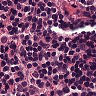
Metastatic tissue present: no